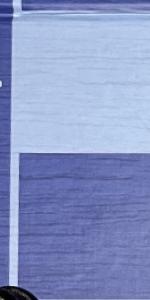
Label: Empty